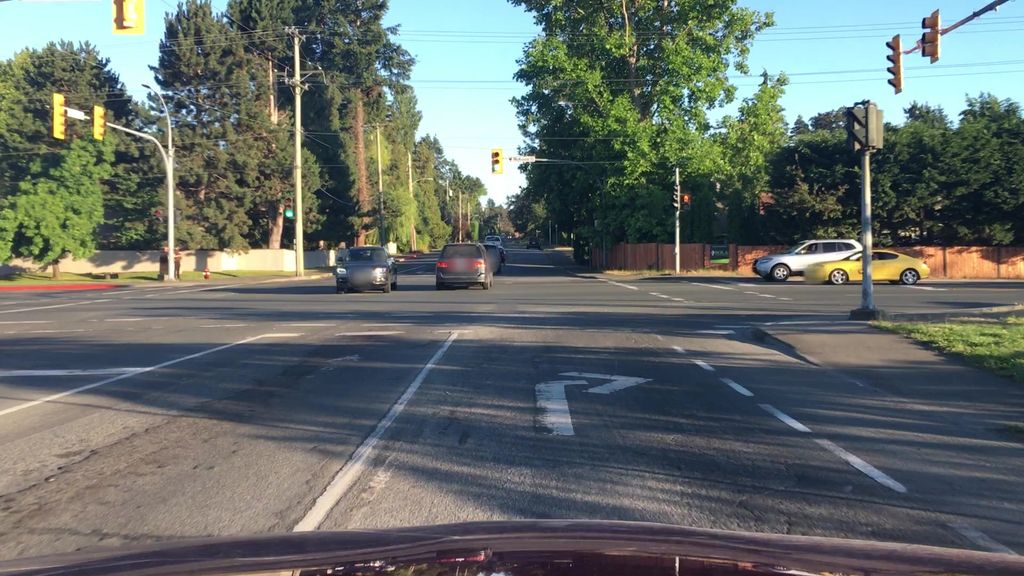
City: victoria